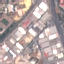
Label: Industrial